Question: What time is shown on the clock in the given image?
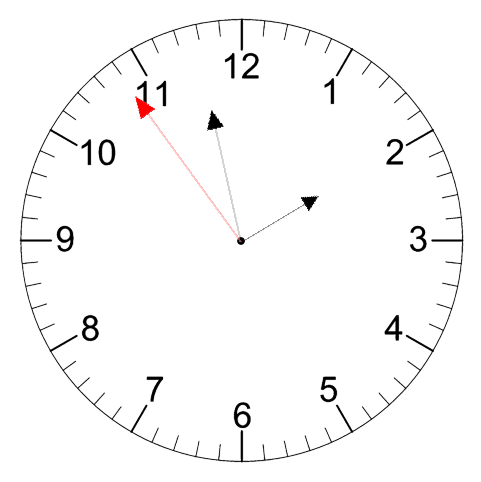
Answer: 01:57:54